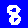
Digit: 8